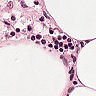
Metastatic tissue present: no